Question: I have private Git repository hosted on Linux and would like to use TFS 2013 for builds from it. Currently installed TFS 2013 Update 2. TFS build is always failed with error VS 30063 You are not authorized to access repository LibGit2SharpException in libgit2.
I've tried multiple options to configure users in git and tried to pass creadentials in URL, but it didn't helped.
Seems to be TFS 2013 is simply not working with private non-TFS-Git repositories. Does anybody has idea how to fix this error?

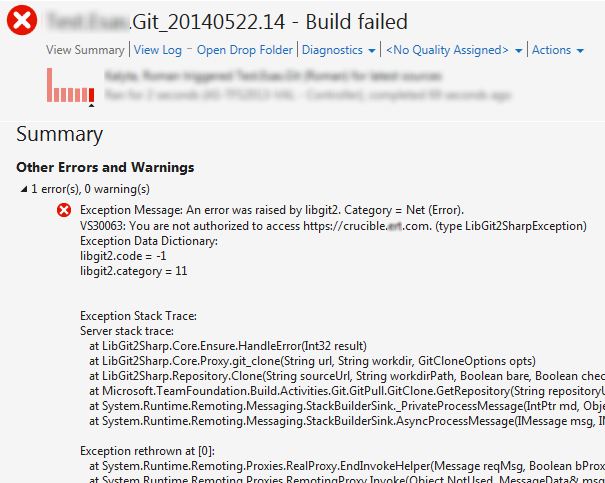
Answer: I've searched a little bit and also contacted Microsoft Support and scenario described in question is not supported by current version of Visual Studio and TFS (both 2013 Update 2).
> The scenario to build from non-TFS Git repositories is not supported
at this time. If there's any other area that I can help you with
please let me know.
<URL>